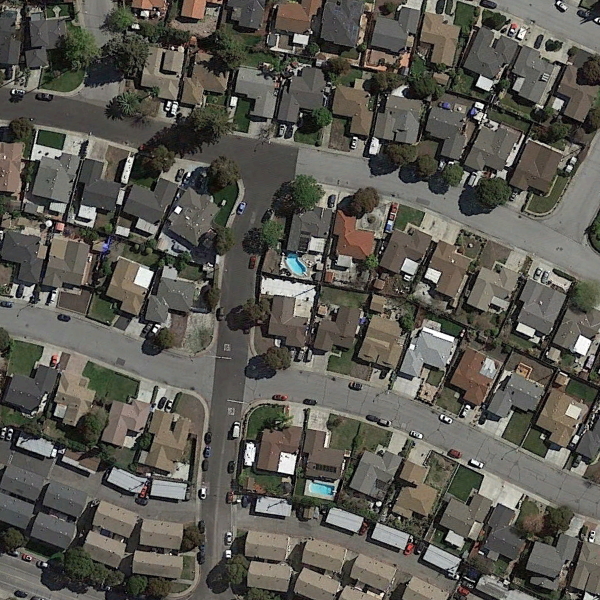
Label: DenseResidential